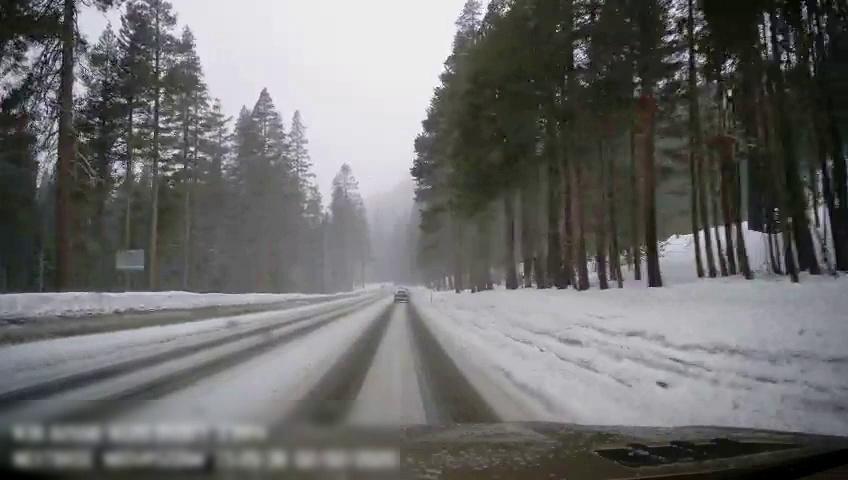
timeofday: Day
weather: Snowy
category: Drivable Space
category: Vehicles | SUV
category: Traffic | Signs